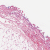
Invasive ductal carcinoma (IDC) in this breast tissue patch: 0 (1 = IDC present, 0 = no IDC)